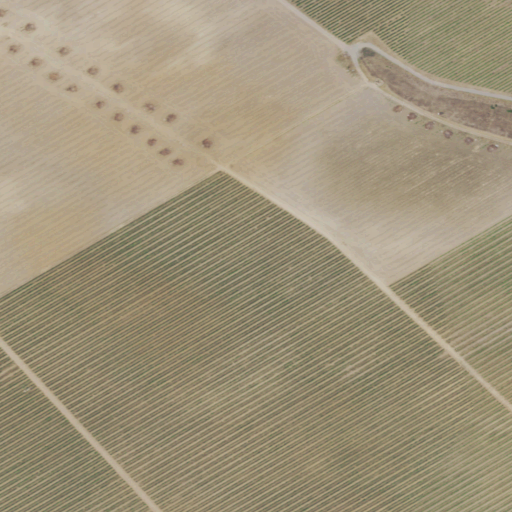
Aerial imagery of mountain in California named Home Hill containing cultivated crops, grassland, pasture, herbaceous wetlands, and open development